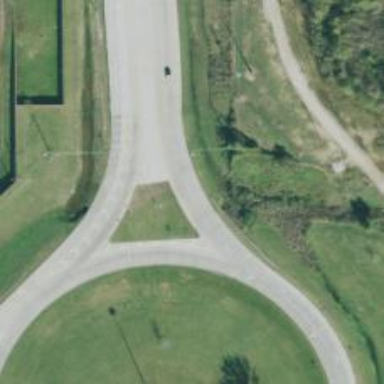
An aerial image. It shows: Primary highway leading to circular junction.